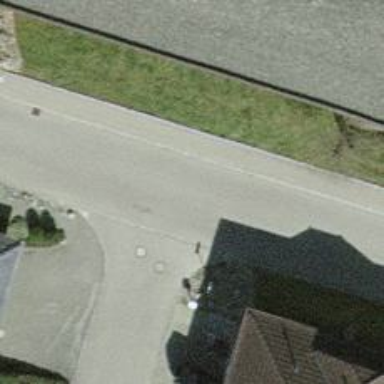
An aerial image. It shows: Residential road with asphalt surface. Sidewalk is present on the left side.